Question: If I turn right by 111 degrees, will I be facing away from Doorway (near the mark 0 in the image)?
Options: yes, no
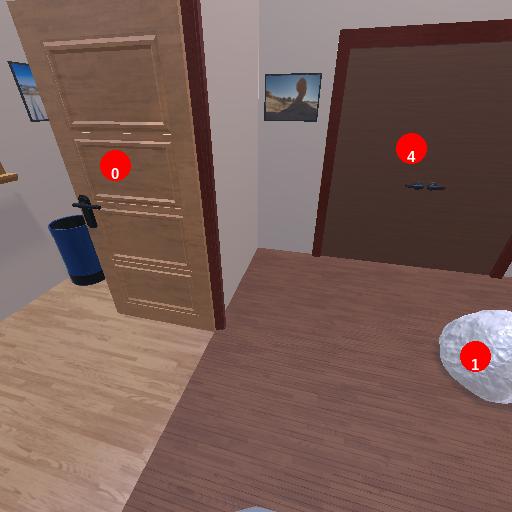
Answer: yes